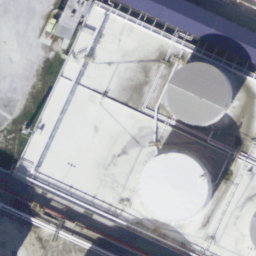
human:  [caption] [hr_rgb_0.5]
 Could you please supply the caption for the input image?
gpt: Two white round storage tanks are on the ground .

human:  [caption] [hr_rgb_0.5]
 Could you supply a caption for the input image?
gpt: There are two white storage tanks on the ground .

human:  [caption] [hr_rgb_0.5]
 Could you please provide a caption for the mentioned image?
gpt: There are two white storage tanks on the ground .

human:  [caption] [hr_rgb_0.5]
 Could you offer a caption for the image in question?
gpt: Two white storage tanks are on the ground .

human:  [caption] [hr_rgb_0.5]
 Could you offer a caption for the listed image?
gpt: Two white round storage tanks are on the ground .